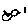
Label: bird